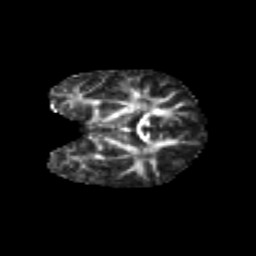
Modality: FA
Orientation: coronal
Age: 6
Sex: female
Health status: healthy